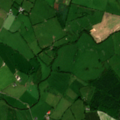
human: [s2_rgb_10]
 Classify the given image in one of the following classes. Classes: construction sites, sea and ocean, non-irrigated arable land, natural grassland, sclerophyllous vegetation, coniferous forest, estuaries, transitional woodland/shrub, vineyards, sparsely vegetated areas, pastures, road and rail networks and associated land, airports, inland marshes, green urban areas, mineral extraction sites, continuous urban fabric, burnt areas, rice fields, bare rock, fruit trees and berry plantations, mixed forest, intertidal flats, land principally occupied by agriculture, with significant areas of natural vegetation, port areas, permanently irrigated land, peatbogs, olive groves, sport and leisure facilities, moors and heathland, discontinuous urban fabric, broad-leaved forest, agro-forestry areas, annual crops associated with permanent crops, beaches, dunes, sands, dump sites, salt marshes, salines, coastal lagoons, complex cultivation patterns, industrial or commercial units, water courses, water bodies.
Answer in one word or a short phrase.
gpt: non-irrigated arable land, pastures